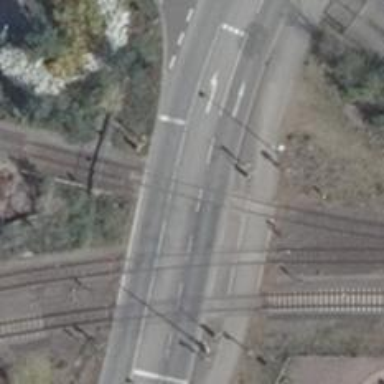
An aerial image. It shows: Level crossing with barrier for the railway.